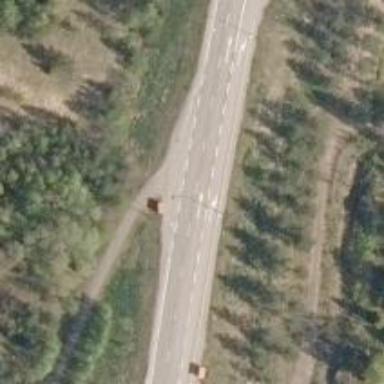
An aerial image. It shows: Secondary road with asphalt surface.